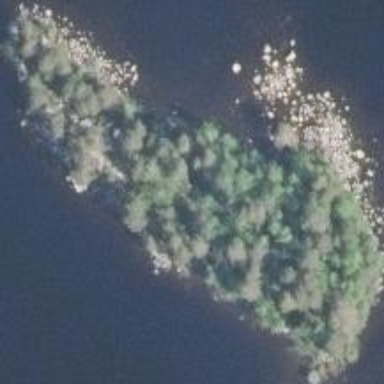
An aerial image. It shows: Island covered with woodland.